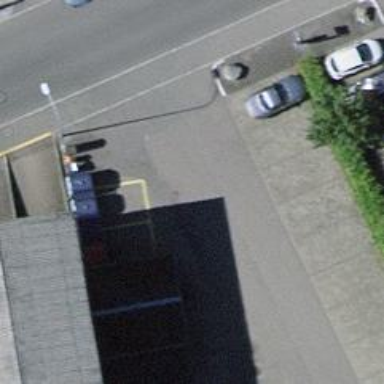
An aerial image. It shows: Recycling facility.